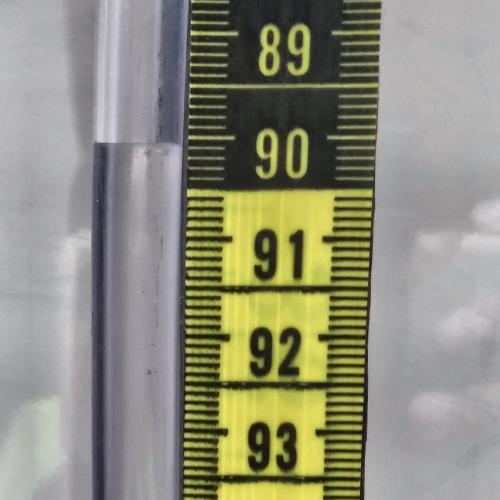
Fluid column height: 90.1 cm